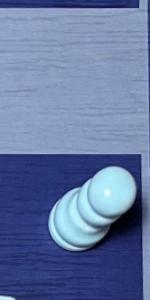
Label: Pawn_White